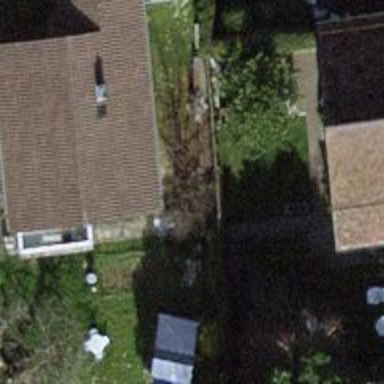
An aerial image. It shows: Detached building.